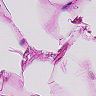
Metastatic tissue present: no